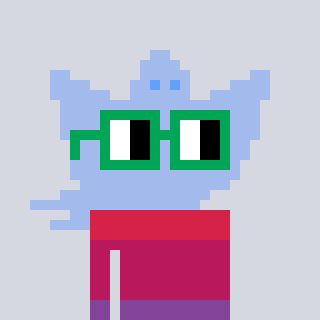
a pixel art character with square green glasses, a ghost-B-shaped head and a peachy-colored body on a cool background